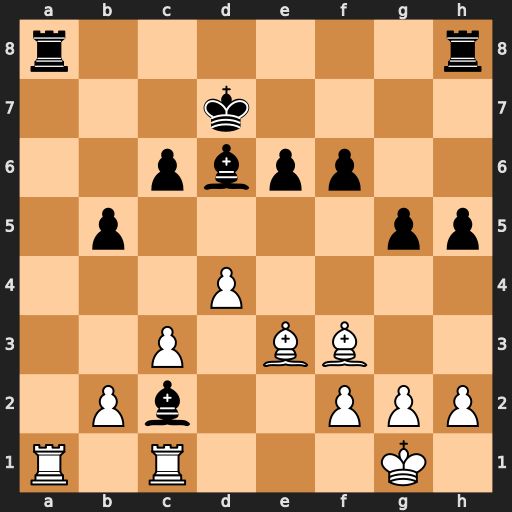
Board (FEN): r6r/3k4/2pbpp2/1p4pp/3P4/2P1BB2/1Pb2PPP/R1R3K1
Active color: w
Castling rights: -
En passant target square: -
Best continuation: Rxa8 Rxa8 Rxc2